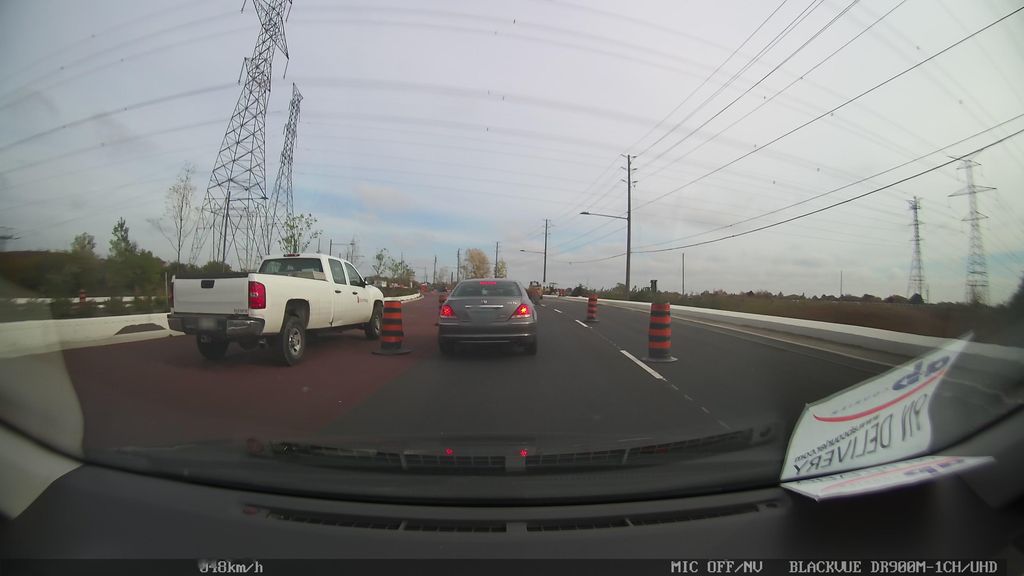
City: toronto